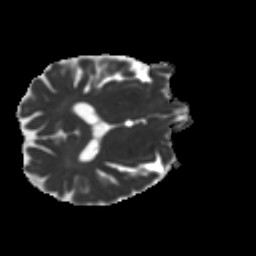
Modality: MD
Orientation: axial
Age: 67
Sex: male
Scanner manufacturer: ge
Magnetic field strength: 3 T
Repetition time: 7.8 s
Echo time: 0.0609 s